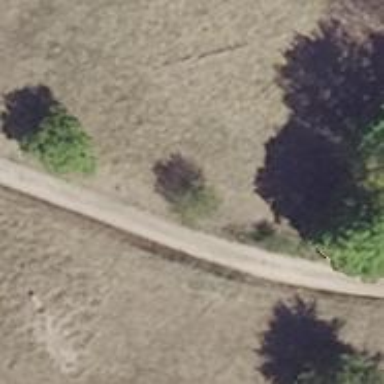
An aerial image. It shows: Sandy path with tracktype grade2.